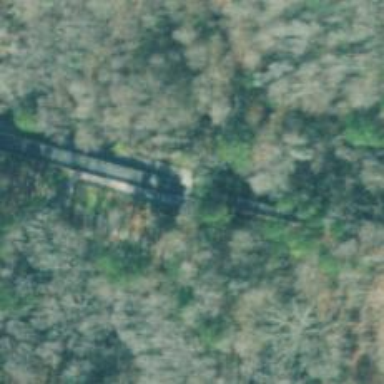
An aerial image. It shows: Cycleway passing over abandoned railway bridge.